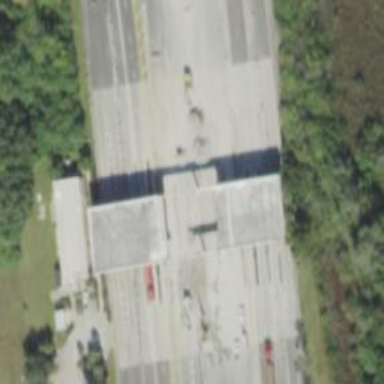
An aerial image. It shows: Toll gantry on the road.